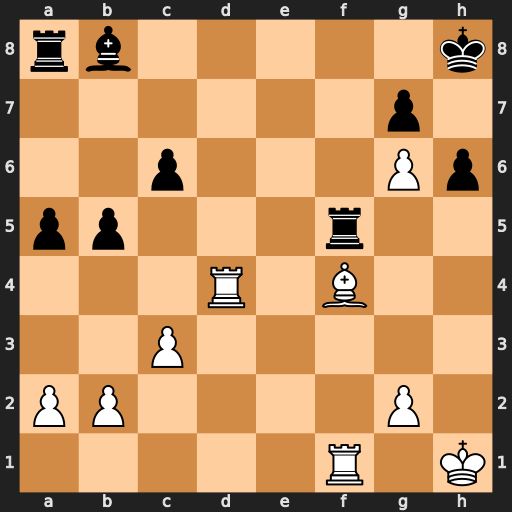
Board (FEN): rb5k/6p1/2p3Pp/pp3r2/3R1B2/2P5/PP4P1/5R1K
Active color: w
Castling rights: -
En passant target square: -
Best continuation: Rd8+ Rf8 Rxf8#